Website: macys
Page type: cross-sells
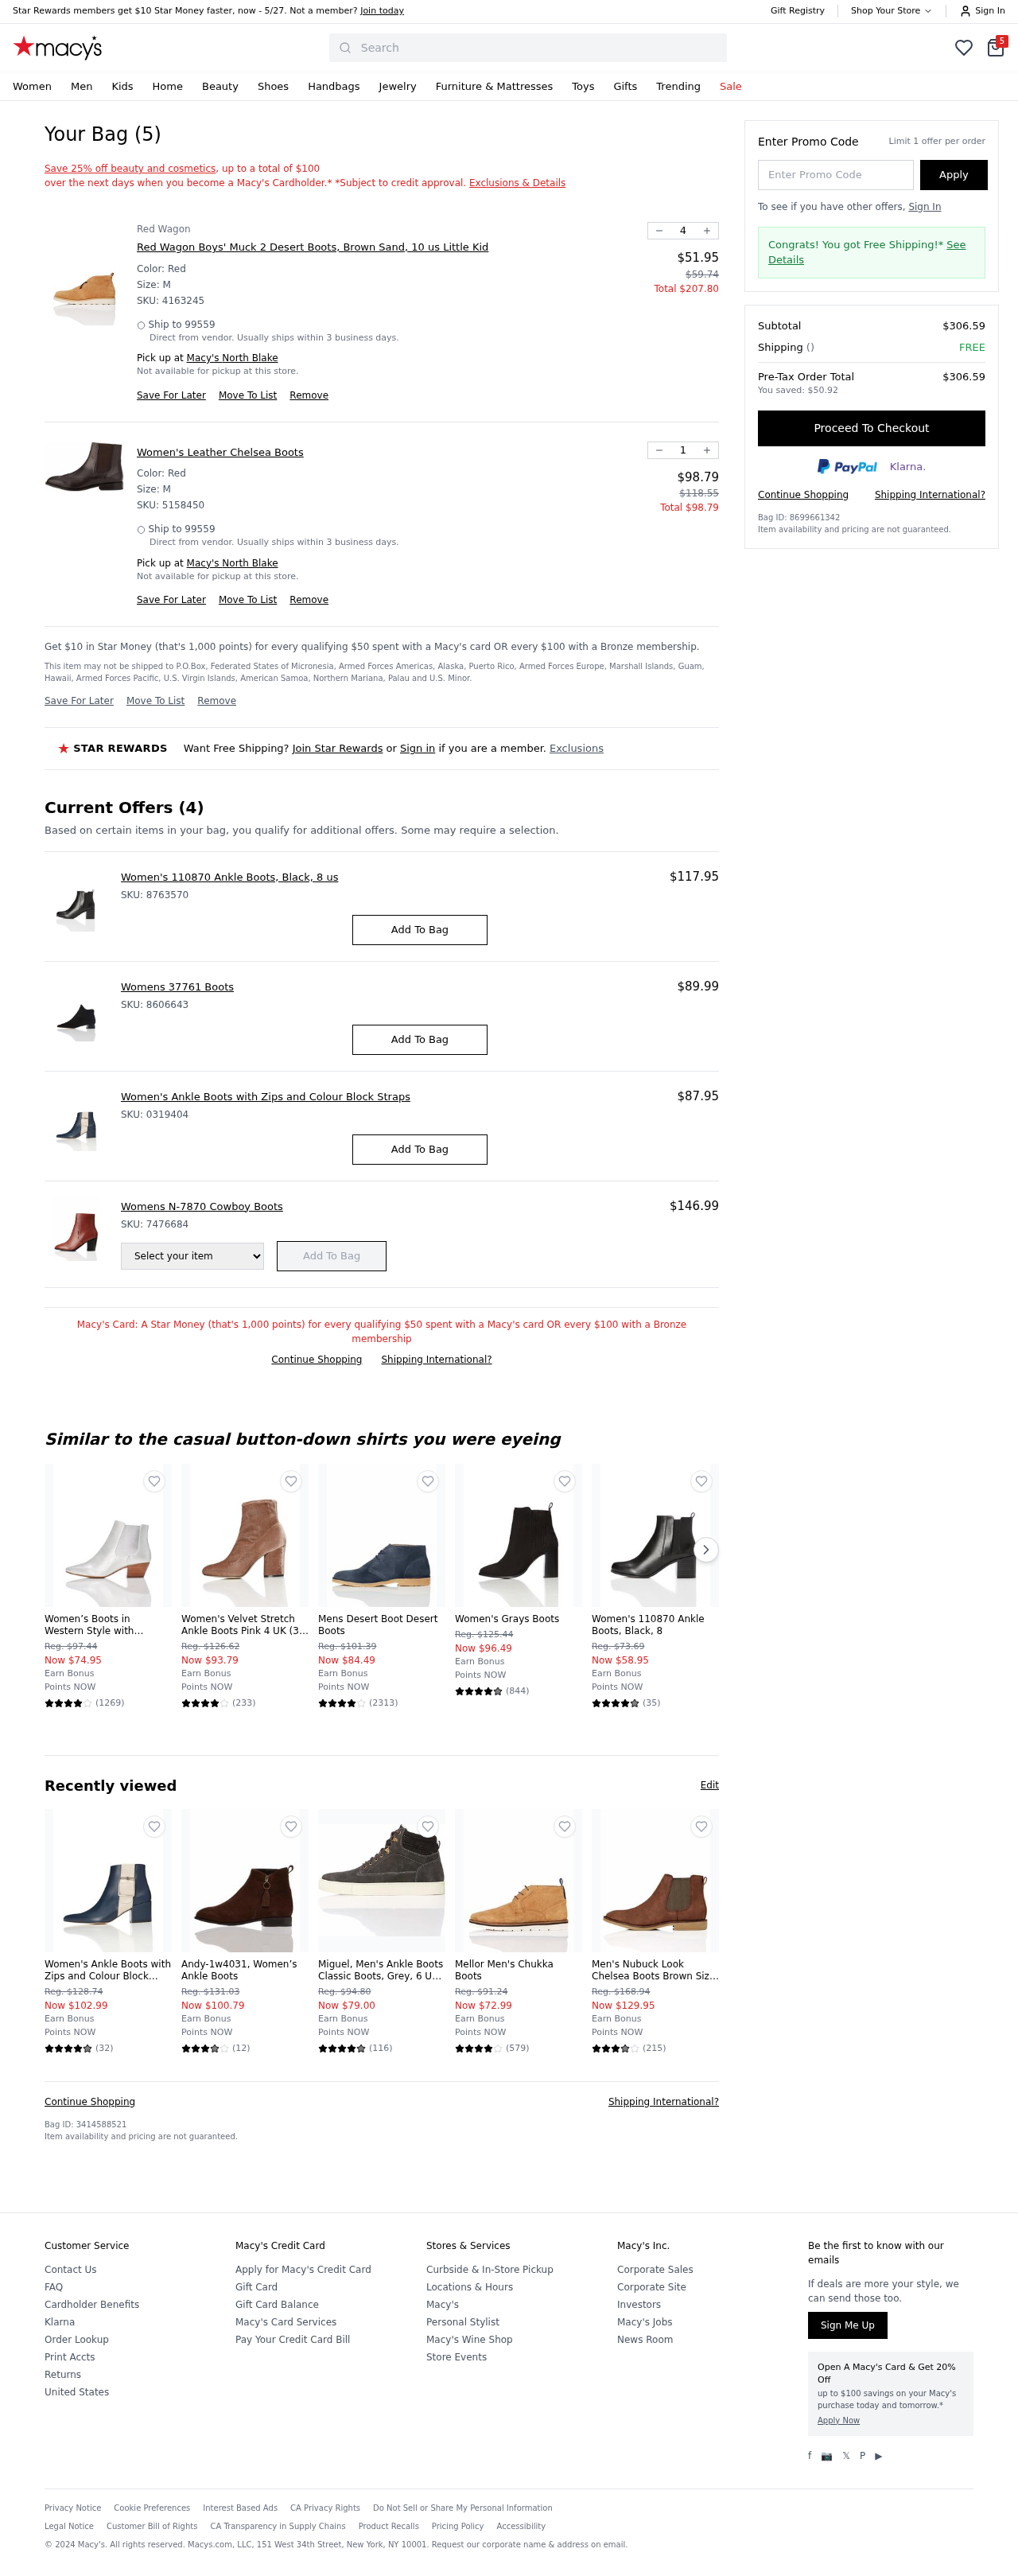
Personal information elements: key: PII_CITY
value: North Blake
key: PII_POSTCODE
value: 99559
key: PII_PROMO_CODE
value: DEAL8399
Product elements: key: PRODUCT10_NAME
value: Women's Ankle Boots with Zips and Colour Block Straps, Blue (Blue), 8 UK
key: PRODUCT10_NUM_RATINGS
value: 32
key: PRODUCT10_PRICE
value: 102.99
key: PRODUCT10_RATING
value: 4.5
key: PRODUCT11_NAME
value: Andy-1w4031, Women’s Ankle Boots
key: PRODUCT11_NUM_RATINGS
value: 12
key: PRODUCT11_PRICE
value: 100.79
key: PRODUCT11_RATING
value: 3.8
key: PRODUCT12_NAME
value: Miguel, Men's Ankle Boots Classic Boots, Grey, 6 UK (40 EU)
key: PRODUCT12_NUM_RATINGS
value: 116
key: PRODUCT12_PRICE
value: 79
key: PRODUCT12_RATING
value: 4.6
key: PRODUCT13_NAME
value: Mellor Men's Chukka Boots
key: PRODUCT13_NUM_RATINGS
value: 579
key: PRODUCT13_PRICE
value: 72.99
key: PRODUCT13_RATING
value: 4.4
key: PRODUCT14_NAME
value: Men's Nubuck Look Chelsea Boots Brown Size: 12 UK
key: PRODUCT14_NUM_RATINGS
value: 215
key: PRODUCT14_PRICE
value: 129.95
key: PRODUCT14_RATING
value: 3.8
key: PRODUCT15_NAME
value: Women's 110870 Ankle Boots, Black, 8 us
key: PRODUCT15_PRICE
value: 117.95
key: PRODUCT16_NAME
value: Women's Ankle Boots with Zips and Colour Block Straps
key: PRODUCT16_PRICE
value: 87.95
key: PRODUCT1_BRAND
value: Red Wagon
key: PRODUCT1_NAME
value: Red Wagon Boys' Muck 2 Desert Boots, Brown Sand, 10 us Little Kid
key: PRODUCT1_PRICE
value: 51.95
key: PRODUCT1_QUANTITY
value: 4
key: PRODUCT2_NAME
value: Women's Leather Chelsea Boots
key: PRODUCT2_PRICE
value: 98.79
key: PRODUCT2_QUANTITY
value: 1
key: PRODUCT3_NAME
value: Womens 37761 Boots
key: PRODUCT3_PRICE
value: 89.99
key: PRODUCT4_NAME
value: Womens N-7870 Cowboy Boots
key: PRODUCT4_PRICE
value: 146.99
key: PRODUCT5_NAME
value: Women’s Boots in Western Style with Metallic Finish
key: PRODUCT5_NUM_RATINGS
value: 1269
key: PRODUCT5_PRICE
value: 74.95
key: PRODUCT5_RATING
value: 4.4
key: PRODUCT6_NAME
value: Women's Velvet Stretch Ankle Boots Pink 4 UK (37 EU),119750
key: PRODUCT6_NUM_RATINGS
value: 233
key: PRODUCT6_PRICE
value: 93.79
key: PRODUCT6_RATING
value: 4.2
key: PRODUCT7_NAME
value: Mens Desert Boot Desert Boots
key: PRODUCT7_NUM_RATINGS
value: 2313
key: PRODUCT7_PRICE
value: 84.49
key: PRODUCT7_RATING
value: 4.1
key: PRODUCT8_NAME
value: Women's Grays Boots
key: PRODUCT8_NUM_RATINGS
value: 844
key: PRODUCT8_PRICE
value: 96.49
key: PRODUCT8_RATING
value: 4.6
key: PRODUCT9_NAME
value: Women's 110870 Ankle Boots, Black, 8
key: PRODUCT9_NUM_RATINGS
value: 35
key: PRODUCT9_PRICE
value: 58.95
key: PRODUCT9_RATING
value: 4.7
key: PRODUCT1_SKU
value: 4163245
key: PRODUCT1_ORIGINAL_PRICE
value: $59.74
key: PRODUCT1_TOTAL
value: $207.80
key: PRODUCT2_SKU
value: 5158450
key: PRODUCT2_ORIGINAL_PRICE
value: $118.55
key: PRODUCT2_TOTAL
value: $98.79
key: PRODUCT15_SKU
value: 8763570
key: PRODUCT3_SKU
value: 8606643
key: PRODUCT16_SKU
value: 0319404
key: PRODUCT4_SKU
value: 7476684
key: PRODUCT5_ORIGINAL_PRICE
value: Reg. $97.44
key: PRODUCT6_ORIGINAL_PRICE
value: Reg. $126.62
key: PRODUCT7_ORIGINAL_PRICE
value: Reg. $101.39
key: PRODUCT8_ORIGINAL_PRICE
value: Reg. $125.44
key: PRODUCT9_ORIGINAL_PRICE
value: Reg. $73.69
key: PRODUCT10_ORIGINAL_PRICE
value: Reg. $128.74
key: PRODUCT11_ORIGINAL_PRICE
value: Reg. $131.03
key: PRODUCT12_ORIGINAL_PRICE
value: Reg. $94.80
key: PRODUCT13_ORIGINAL_PRICE
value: Reg. $91.24
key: PRODUCT14_ORIGINAL_PRICE
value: Reg. $168.94
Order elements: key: ORDER_NUM_ITEMS
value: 5
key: ORDER_SUBTOTAL
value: $306.59
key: ORDER_TOTAL
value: $306.59
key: ORDER_SAVINGS
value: $50.92
Search elements: key: HEADER_SEARCH
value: Search